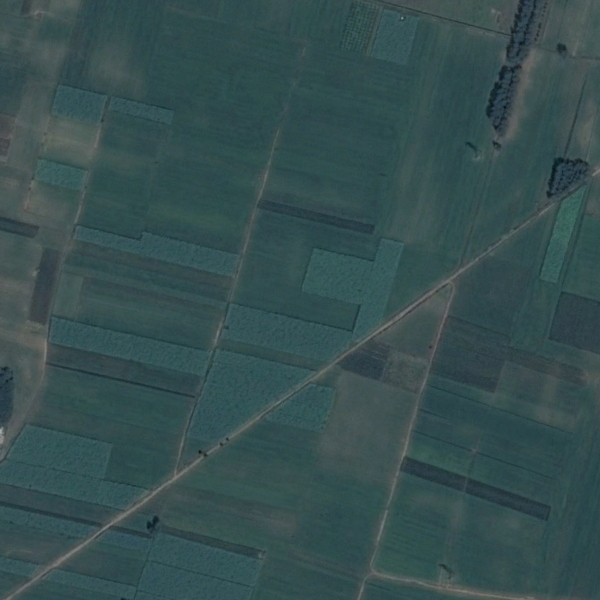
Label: Farmland